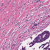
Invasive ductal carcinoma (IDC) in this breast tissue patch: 1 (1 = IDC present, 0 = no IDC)